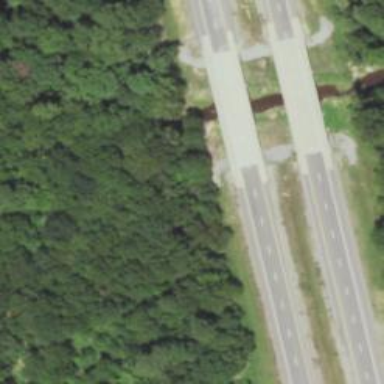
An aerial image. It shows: Beam bridge over trunk highway.